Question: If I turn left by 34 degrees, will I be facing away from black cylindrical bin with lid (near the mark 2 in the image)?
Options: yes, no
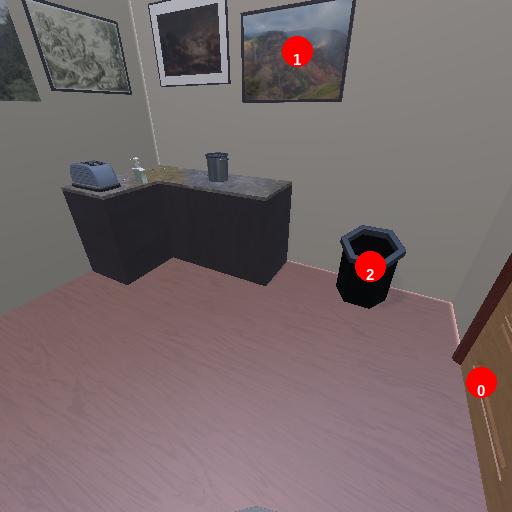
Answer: yes